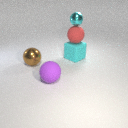
large cyan rubber cube below small cyan metal sphere